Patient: sex F, age 77
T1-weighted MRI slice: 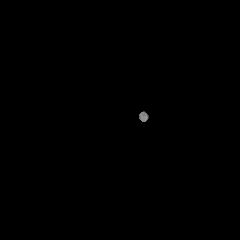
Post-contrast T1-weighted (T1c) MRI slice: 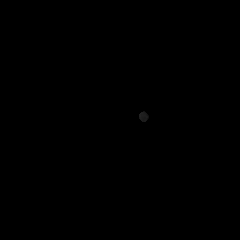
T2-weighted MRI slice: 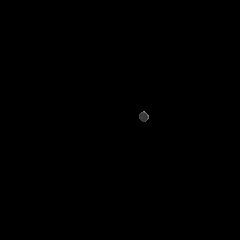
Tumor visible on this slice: no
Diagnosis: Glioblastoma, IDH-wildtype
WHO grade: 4